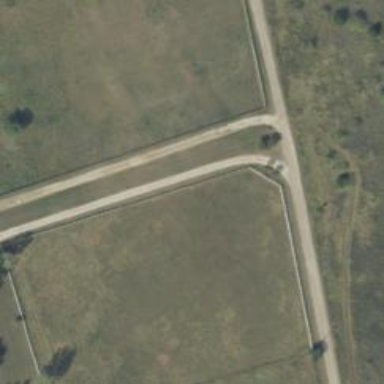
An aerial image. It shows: Driveway.